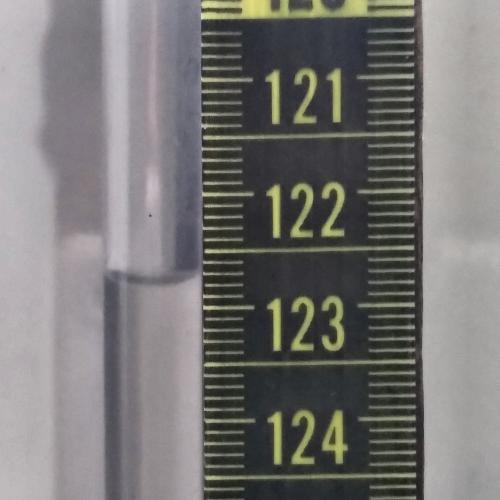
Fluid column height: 122.7 cm